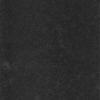
Label: dusty